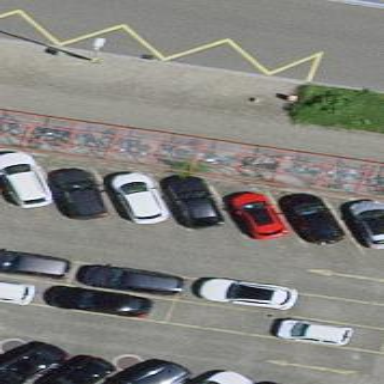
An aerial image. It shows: Round-shaped roof used as bicycle parking amenity.